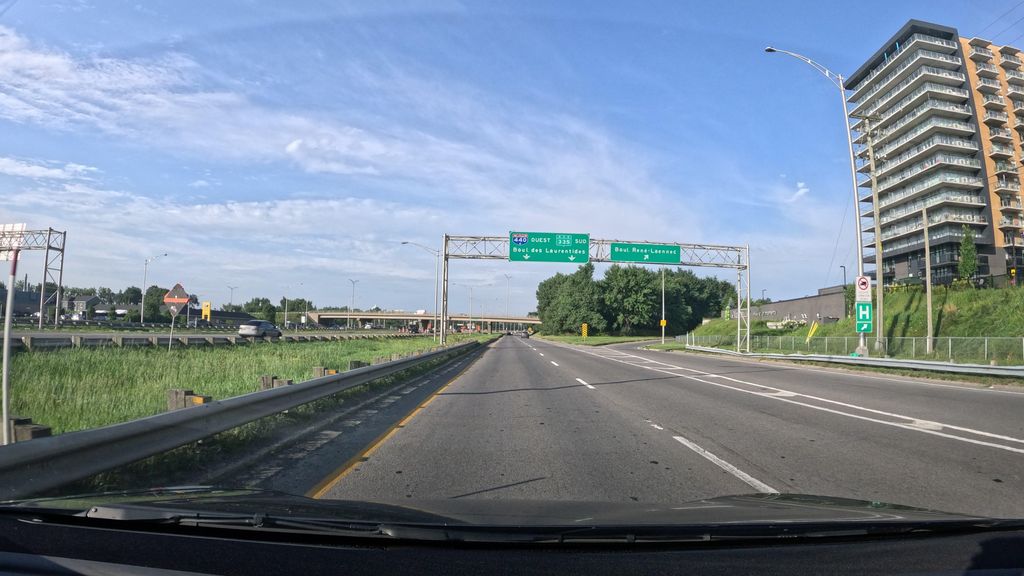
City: montreal